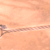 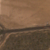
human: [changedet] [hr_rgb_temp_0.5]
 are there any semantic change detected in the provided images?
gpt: The road appears wider and a residential area is present below.